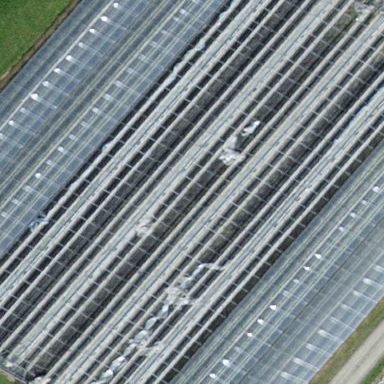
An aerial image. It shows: Greenhouse.